三年级 · 算术

载质量 2 吨

300 千克
1000 千克

600 千克

一辆卡车的载重质量 2 吨, 有三箱货物, 能一次运走吗?
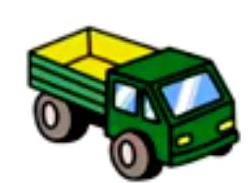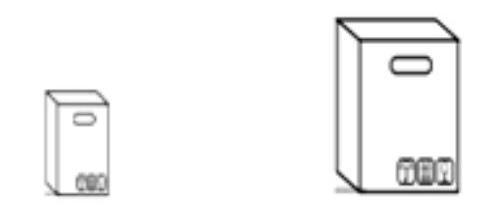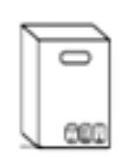
答案: : 2 吨 $=2000$ 千克

$300+1000+600$

$=1300+600$

$=1900$ (千克)

1900 千克 $<2000$ 千克, 能一次运走。

答: 能一次运走。